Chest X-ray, PA view. Patient: 24 years old, sex M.
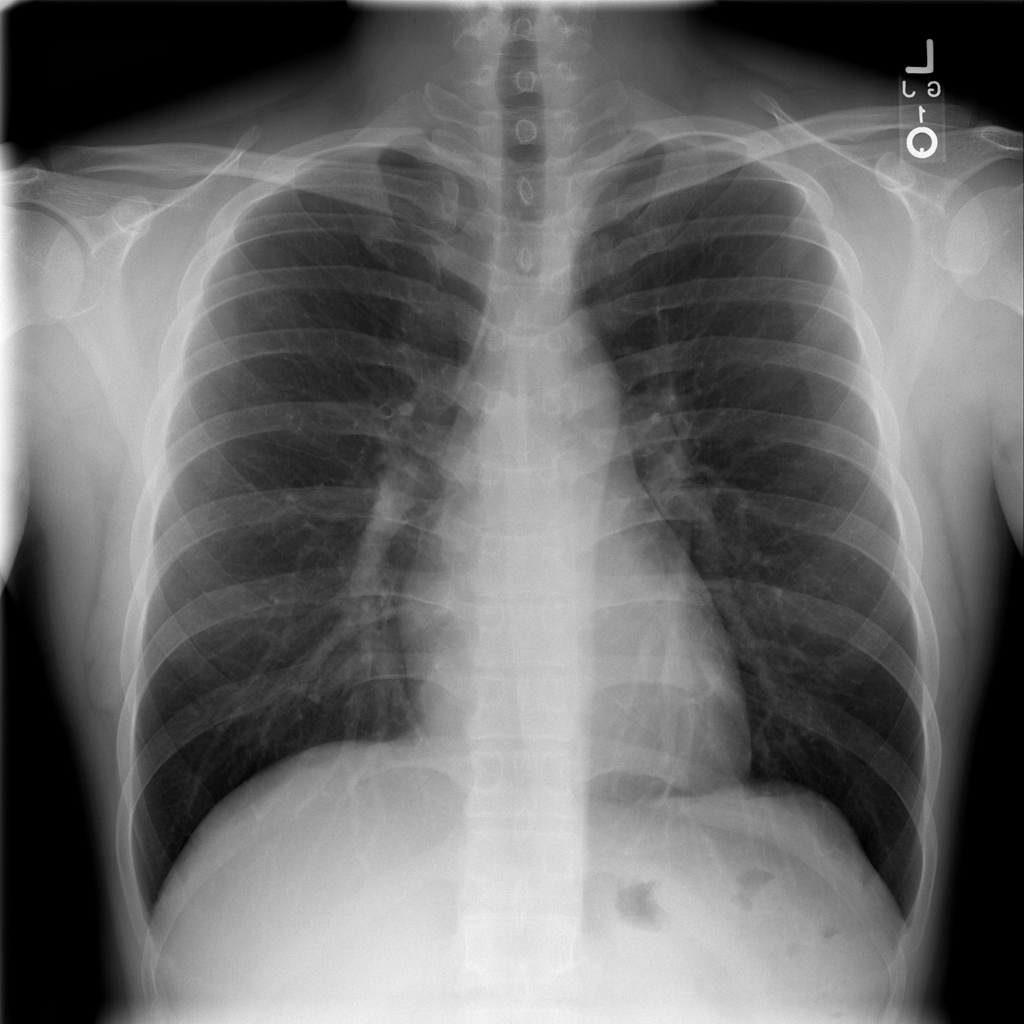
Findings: No Finding